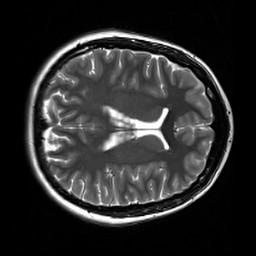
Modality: T2w
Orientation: axial
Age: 23
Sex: female
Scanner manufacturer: siemens
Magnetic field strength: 3 T
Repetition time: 7 s
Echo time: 0.09 s